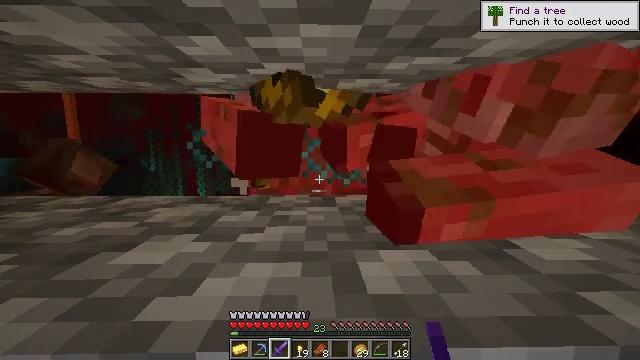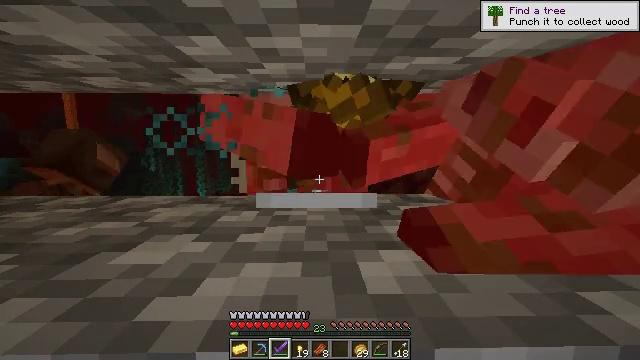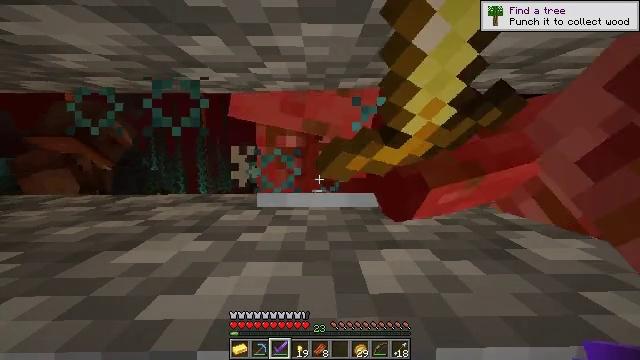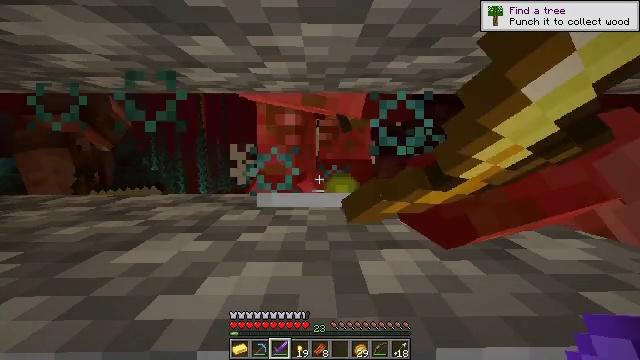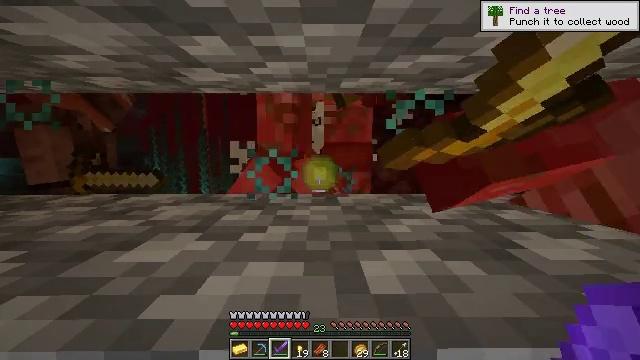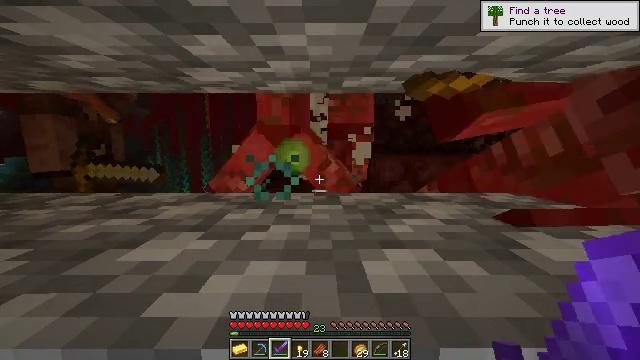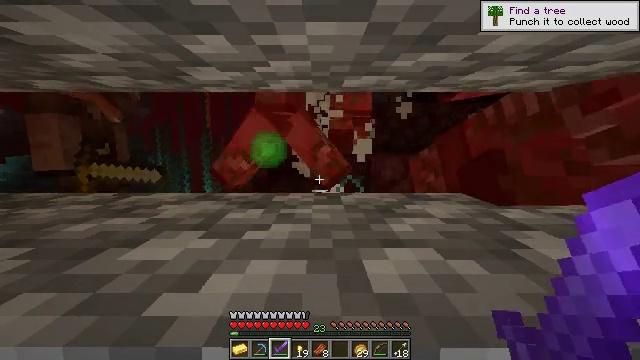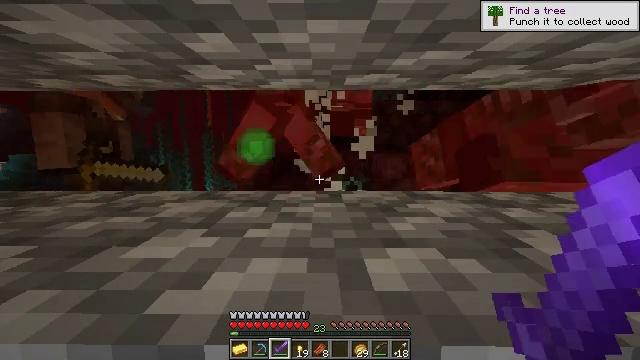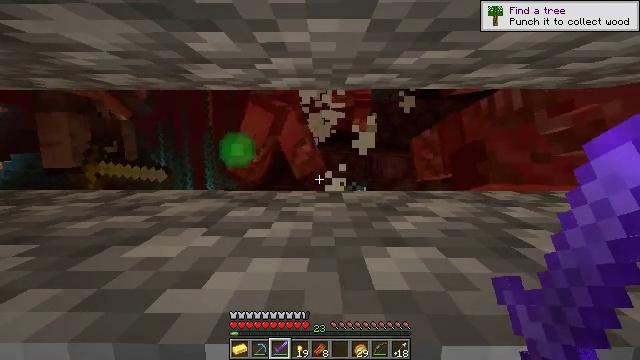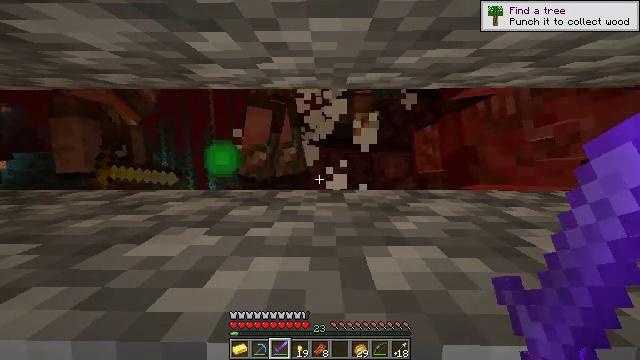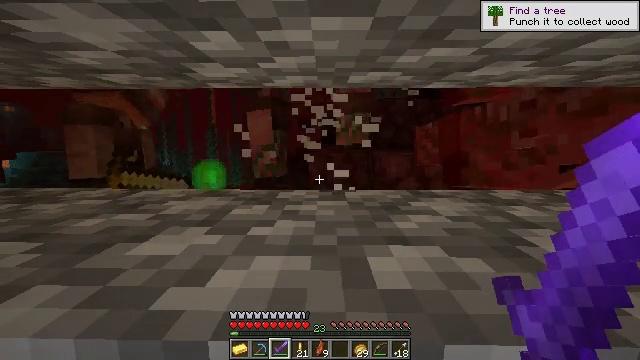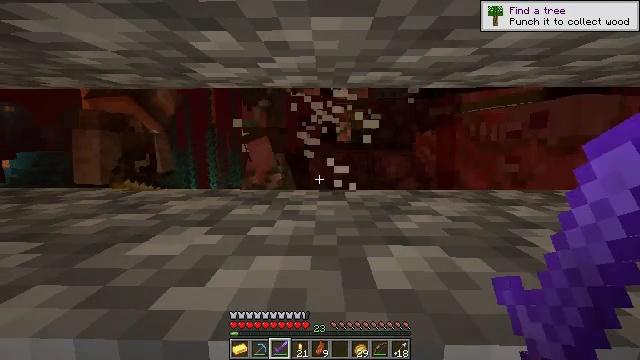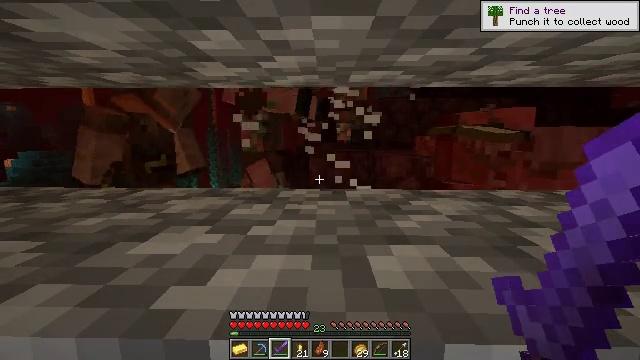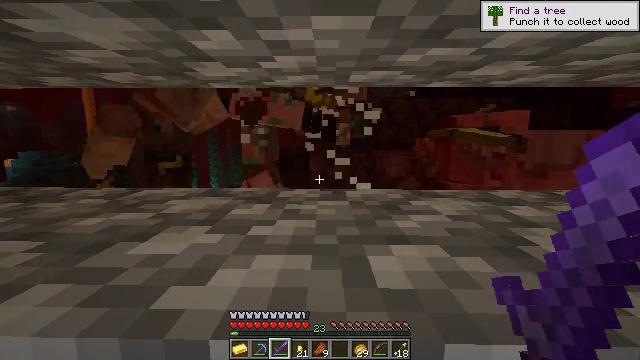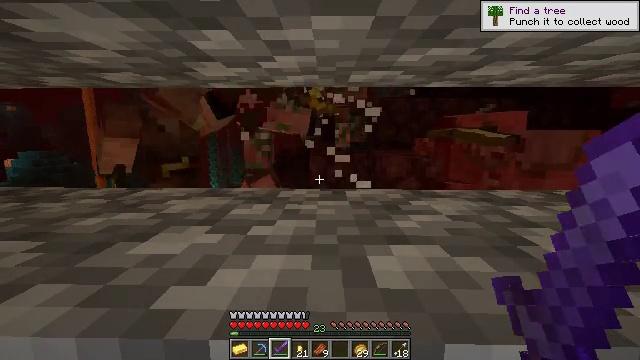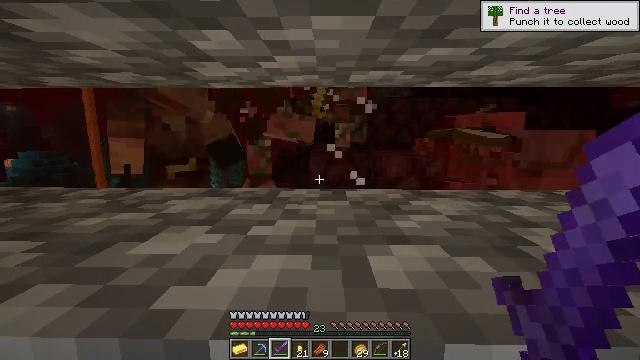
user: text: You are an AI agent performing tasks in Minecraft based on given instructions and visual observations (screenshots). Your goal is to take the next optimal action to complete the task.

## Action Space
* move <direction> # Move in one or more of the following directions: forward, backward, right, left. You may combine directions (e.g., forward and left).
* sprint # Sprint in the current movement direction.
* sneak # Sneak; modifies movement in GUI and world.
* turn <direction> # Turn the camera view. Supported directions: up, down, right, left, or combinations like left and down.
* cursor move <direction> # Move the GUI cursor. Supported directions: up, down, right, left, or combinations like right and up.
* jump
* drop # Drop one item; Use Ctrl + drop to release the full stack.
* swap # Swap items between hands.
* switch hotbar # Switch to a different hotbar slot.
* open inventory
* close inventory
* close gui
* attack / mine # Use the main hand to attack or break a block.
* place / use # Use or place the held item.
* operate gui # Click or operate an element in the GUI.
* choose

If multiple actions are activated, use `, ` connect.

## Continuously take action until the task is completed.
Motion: motion action
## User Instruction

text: Combat the zombified piglin.
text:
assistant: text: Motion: no_op
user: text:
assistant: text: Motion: no_op
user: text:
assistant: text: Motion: no_op
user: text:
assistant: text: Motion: no_op
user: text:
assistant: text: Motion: no_op
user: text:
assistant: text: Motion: no_op
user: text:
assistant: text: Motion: no_op
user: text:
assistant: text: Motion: no_op
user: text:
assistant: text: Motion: no_op
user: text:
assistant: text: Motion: no_op
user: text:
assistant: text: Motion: no_op
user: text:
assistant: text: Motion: no_op
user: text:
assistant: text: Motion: no_op
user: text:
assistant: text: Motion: no_op
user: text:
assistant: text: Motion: no_op
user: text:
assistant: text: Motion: no_op
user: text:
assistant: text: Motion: no_op
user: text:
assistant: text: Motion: no_op
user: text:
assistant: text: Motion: no_op
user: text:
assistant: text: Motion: no_op
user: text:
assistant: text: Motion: no_op
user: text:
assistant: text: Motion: no_op
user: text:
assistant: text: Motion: no_op
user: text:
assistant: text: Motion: turn left
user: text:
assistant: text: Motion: turn left
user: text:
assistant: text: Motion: no_op
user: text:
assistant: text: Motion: attack / mine
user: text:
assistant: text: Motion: turn right, attack / mine
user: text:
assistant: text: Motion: turn right
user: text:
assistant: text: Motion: turn right